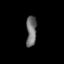
Tissue: lung
Cell type: Epithelial cells
Senescence score: 0.1954
Nuclear area (px): 306
Mean DAPI intensity: 113.17